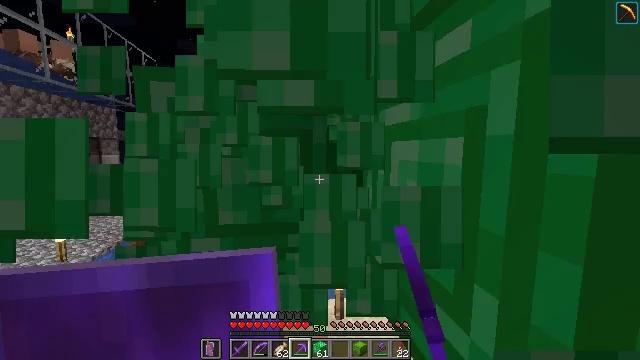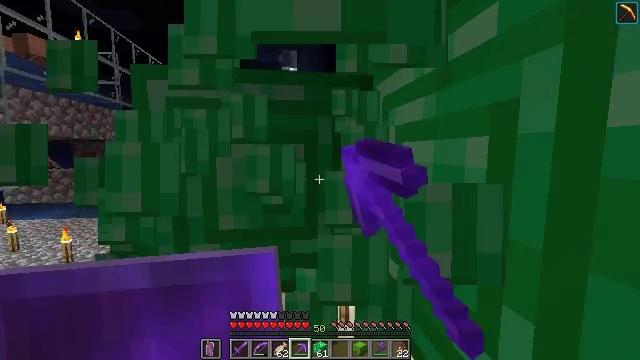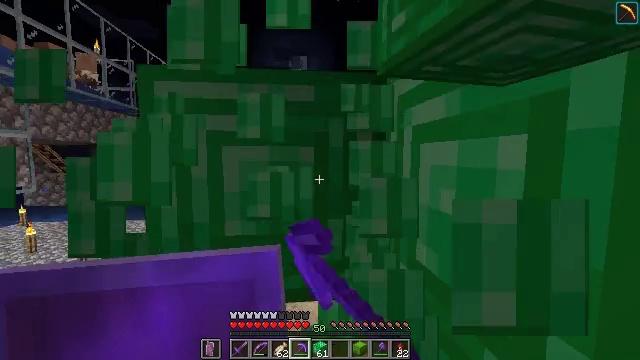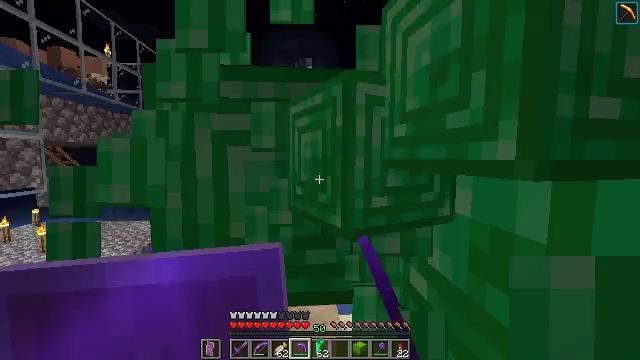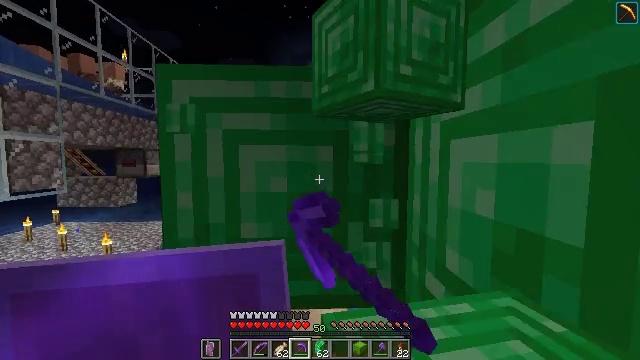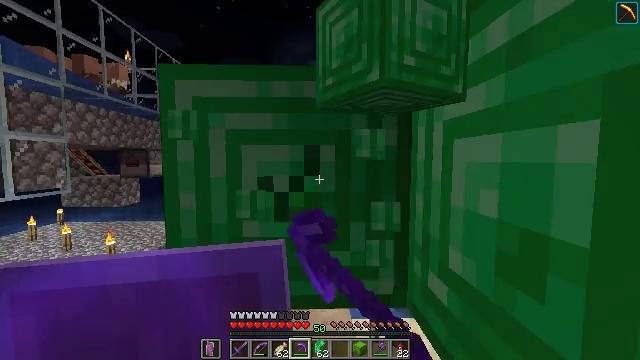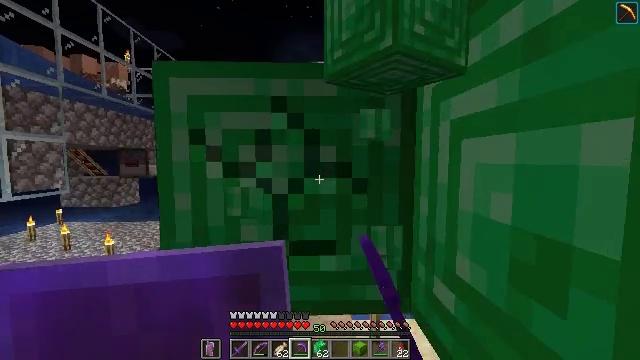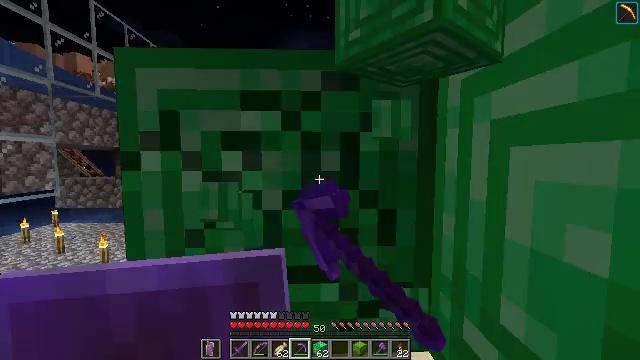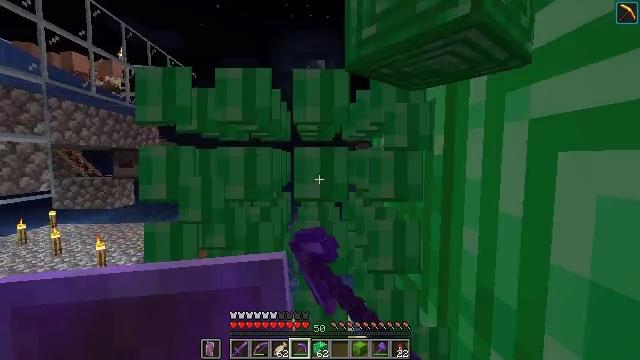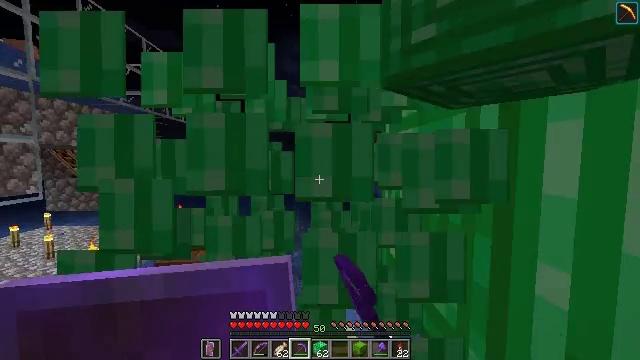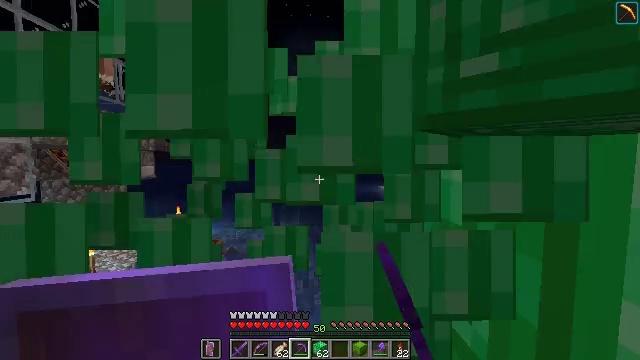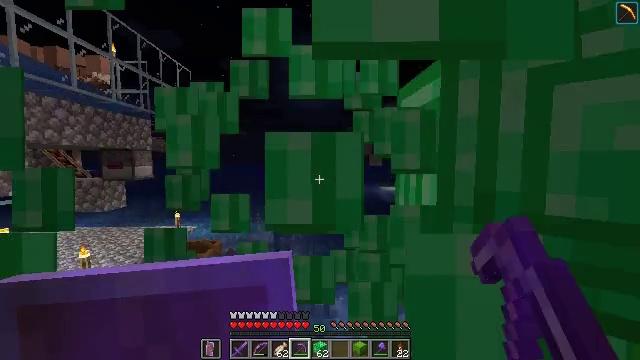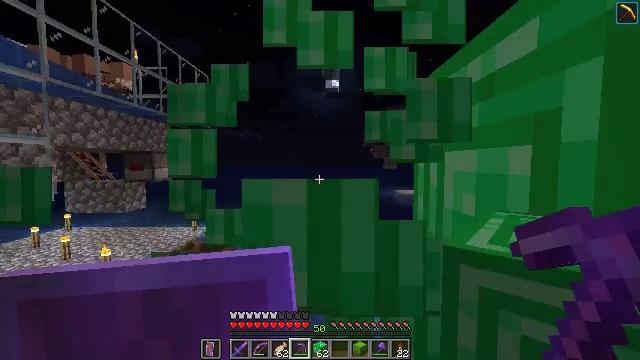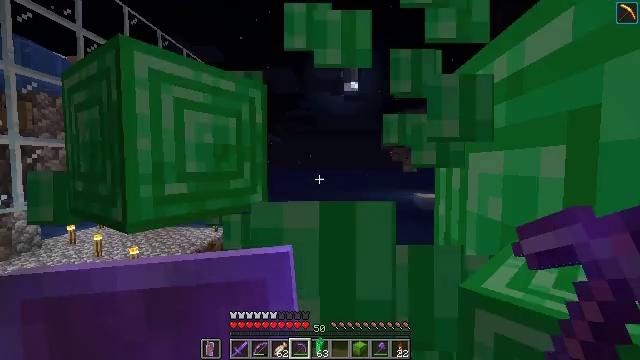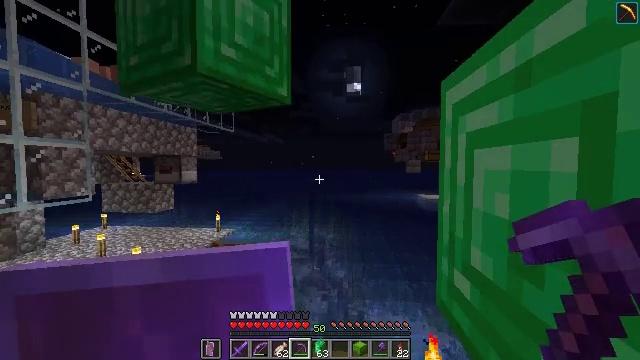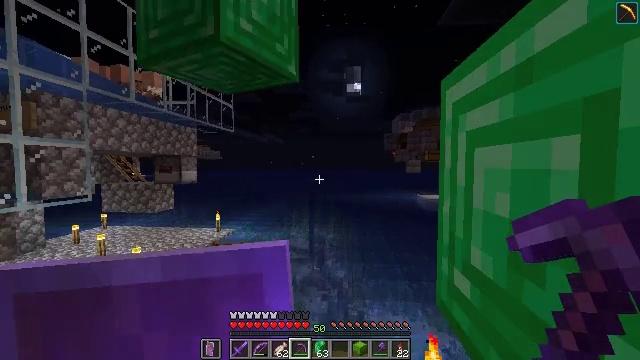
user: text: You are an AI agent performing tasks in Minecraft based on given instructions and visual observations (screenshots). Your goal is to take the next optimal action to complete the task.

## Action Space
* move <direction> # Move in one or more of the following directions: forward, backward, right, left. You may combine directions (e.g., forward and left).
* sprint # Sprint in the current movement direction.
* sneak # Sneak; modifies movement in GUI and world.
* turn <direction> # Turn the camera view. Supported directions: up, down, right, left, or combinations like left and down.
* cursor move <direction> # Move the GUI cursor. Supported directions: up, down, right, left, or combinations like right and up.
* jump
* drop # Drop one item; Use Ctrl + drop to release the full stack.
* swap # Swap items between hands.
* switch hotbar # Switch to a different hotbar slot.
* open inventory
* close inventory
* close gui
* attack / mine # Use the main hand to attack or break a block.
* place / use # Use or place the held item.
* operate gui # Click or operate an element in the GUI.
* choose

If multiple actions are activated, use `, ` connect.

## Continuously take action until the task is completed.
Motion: motion action
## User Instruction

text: Use a pickaxe to mine the emerald block.
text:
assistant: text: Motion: turn left, attack / mine
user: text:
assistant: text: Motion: turn left, attack / mine
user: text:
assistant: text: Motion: turn left, attack / mine
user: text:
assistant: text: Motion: turn left, attack / mine
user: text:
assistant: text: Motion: attack / mine
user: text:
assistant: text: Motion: move forward, attack / mine
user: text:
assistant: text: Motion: move forward, attack / mine
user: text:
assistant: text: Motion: move forward, attack / mine
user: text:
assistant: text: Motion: move forward, attack / mine
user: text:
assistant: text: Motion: attack / mine
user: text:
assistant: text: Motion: attack / mine
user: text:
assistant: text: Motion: turn left, attack / mine
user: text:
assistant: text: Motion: turn left, attack / mine
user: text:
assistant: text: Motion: attack / mine
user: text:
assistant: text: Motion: attack / mine
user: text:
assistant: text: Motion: attack / mine
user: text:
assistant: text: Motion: attack / mine
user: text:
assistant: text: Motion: attack / mine
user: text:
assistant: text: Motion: attack / mine
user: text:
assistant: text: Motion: turn up, attack / mine
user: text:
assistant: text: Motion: turn right
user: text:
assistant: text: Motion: no_op
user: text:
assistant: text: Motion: move forward
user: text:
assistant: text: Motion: move forward
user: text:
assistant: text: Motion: move forward and move left, turn right and down
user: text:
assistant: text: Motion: move forward and move left, turn right and down
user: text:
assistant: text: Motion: move forward and move left, turn right and up
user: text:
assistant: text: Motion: move left, turn right
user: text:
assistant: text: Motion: turn right
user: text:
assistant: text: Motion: turn right